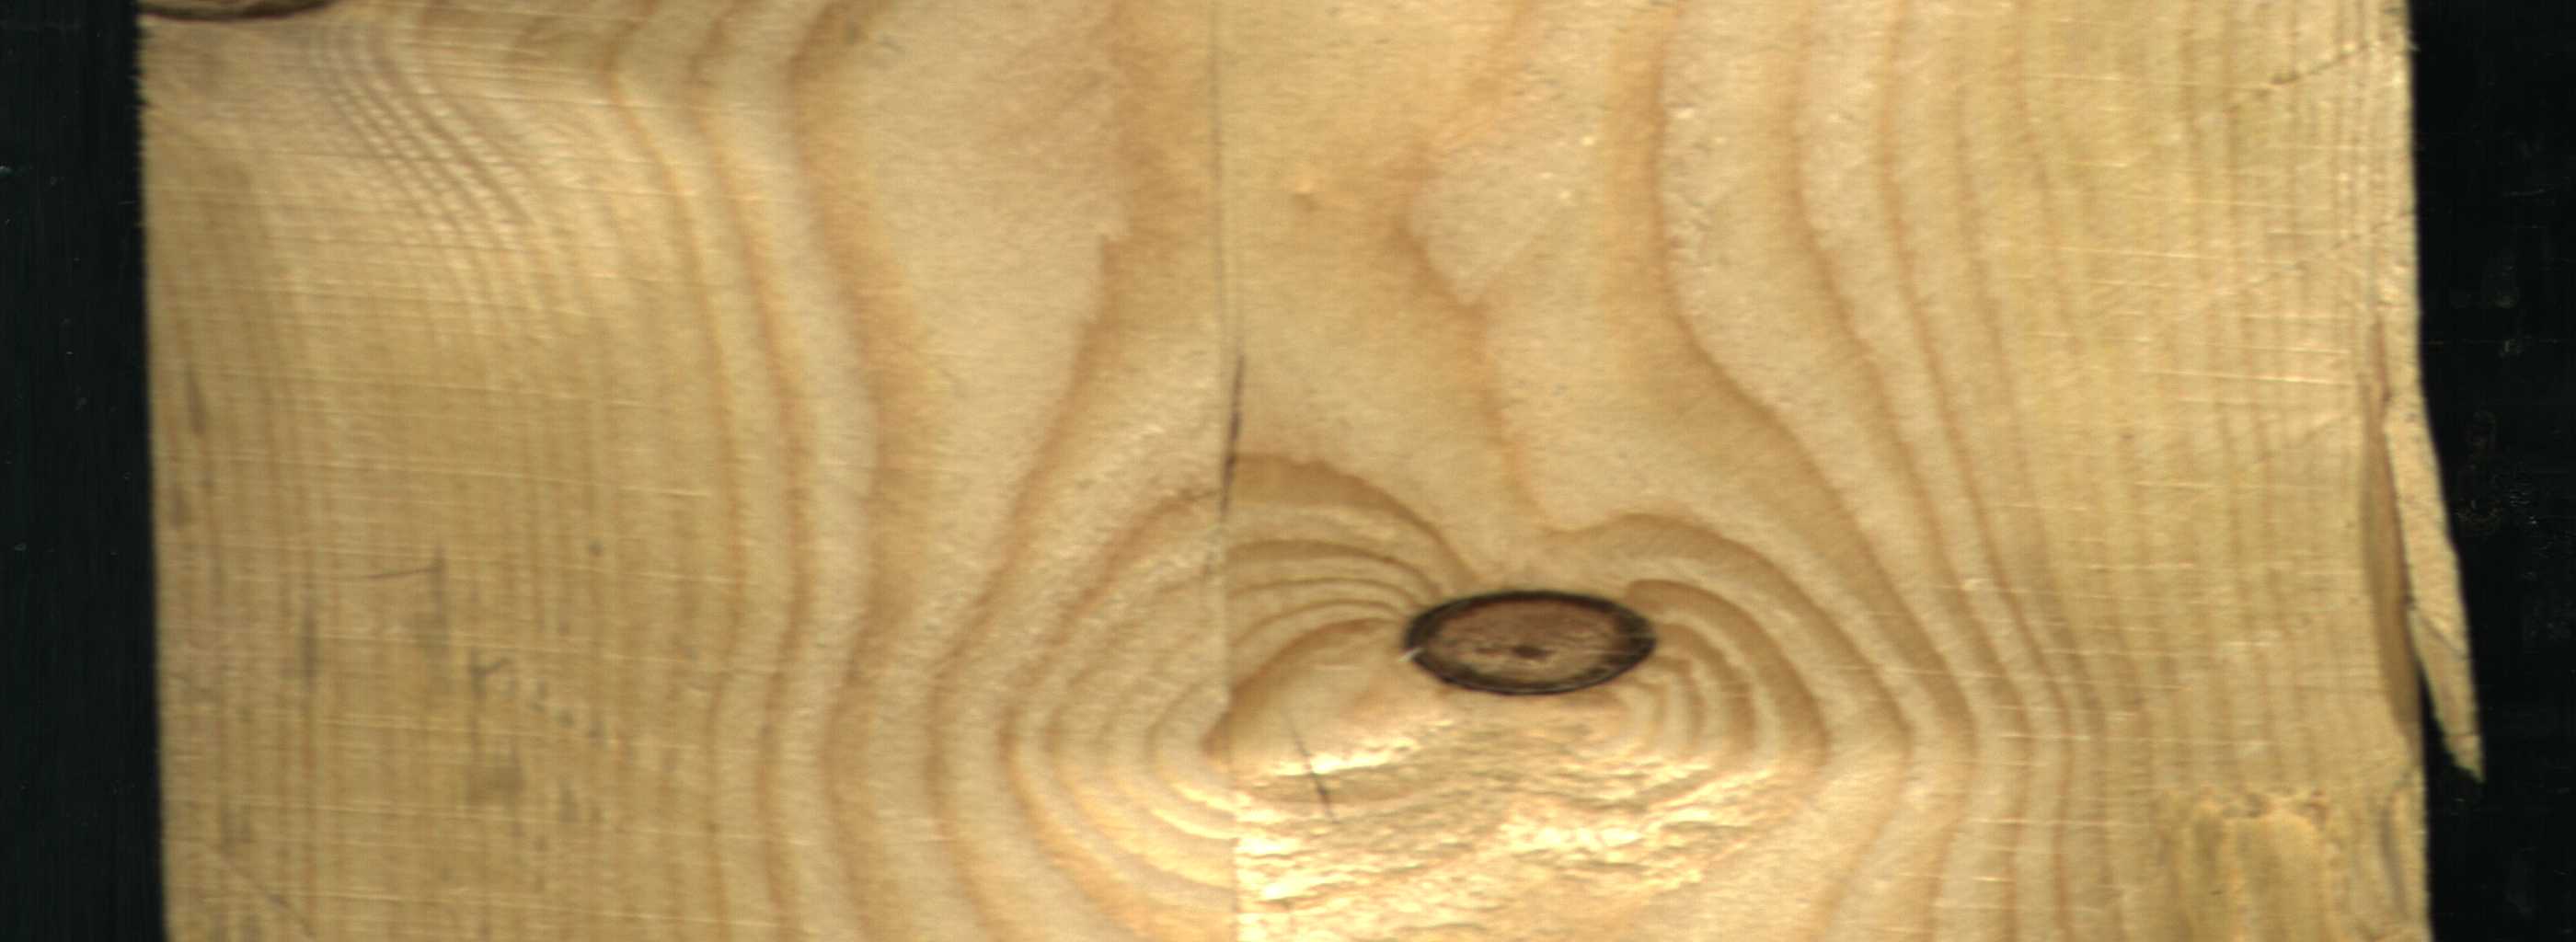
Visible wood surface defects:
Dead_Knot
Dead_Knot